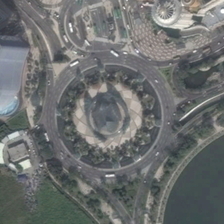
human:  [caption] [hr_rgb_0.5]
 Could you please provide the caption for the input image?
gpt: many green trees are in a circle square surrounded by a circle road and several buildings .

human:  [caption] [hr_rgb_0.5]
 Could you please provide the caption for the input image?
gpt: many green trees are in a circle square surrounded by a circle road and several buildings .

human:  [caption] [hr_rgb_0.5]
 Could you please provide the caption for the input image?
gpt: many green trees are in a circle square surrounded by a circle road and several buildings .

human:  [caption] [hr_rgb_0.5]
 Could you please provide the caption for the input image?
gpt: many green trees are in a circle square surrounded by a circle road and several buildings .

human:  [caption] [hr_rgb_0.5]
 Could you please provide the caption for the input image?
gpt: many green trees are in a circle square surrounded by a circle road and several buildings .